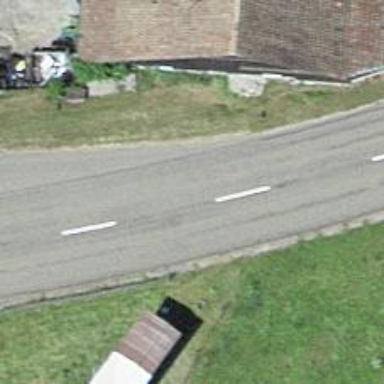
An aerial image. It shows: Paved tertiary road.